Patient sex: M
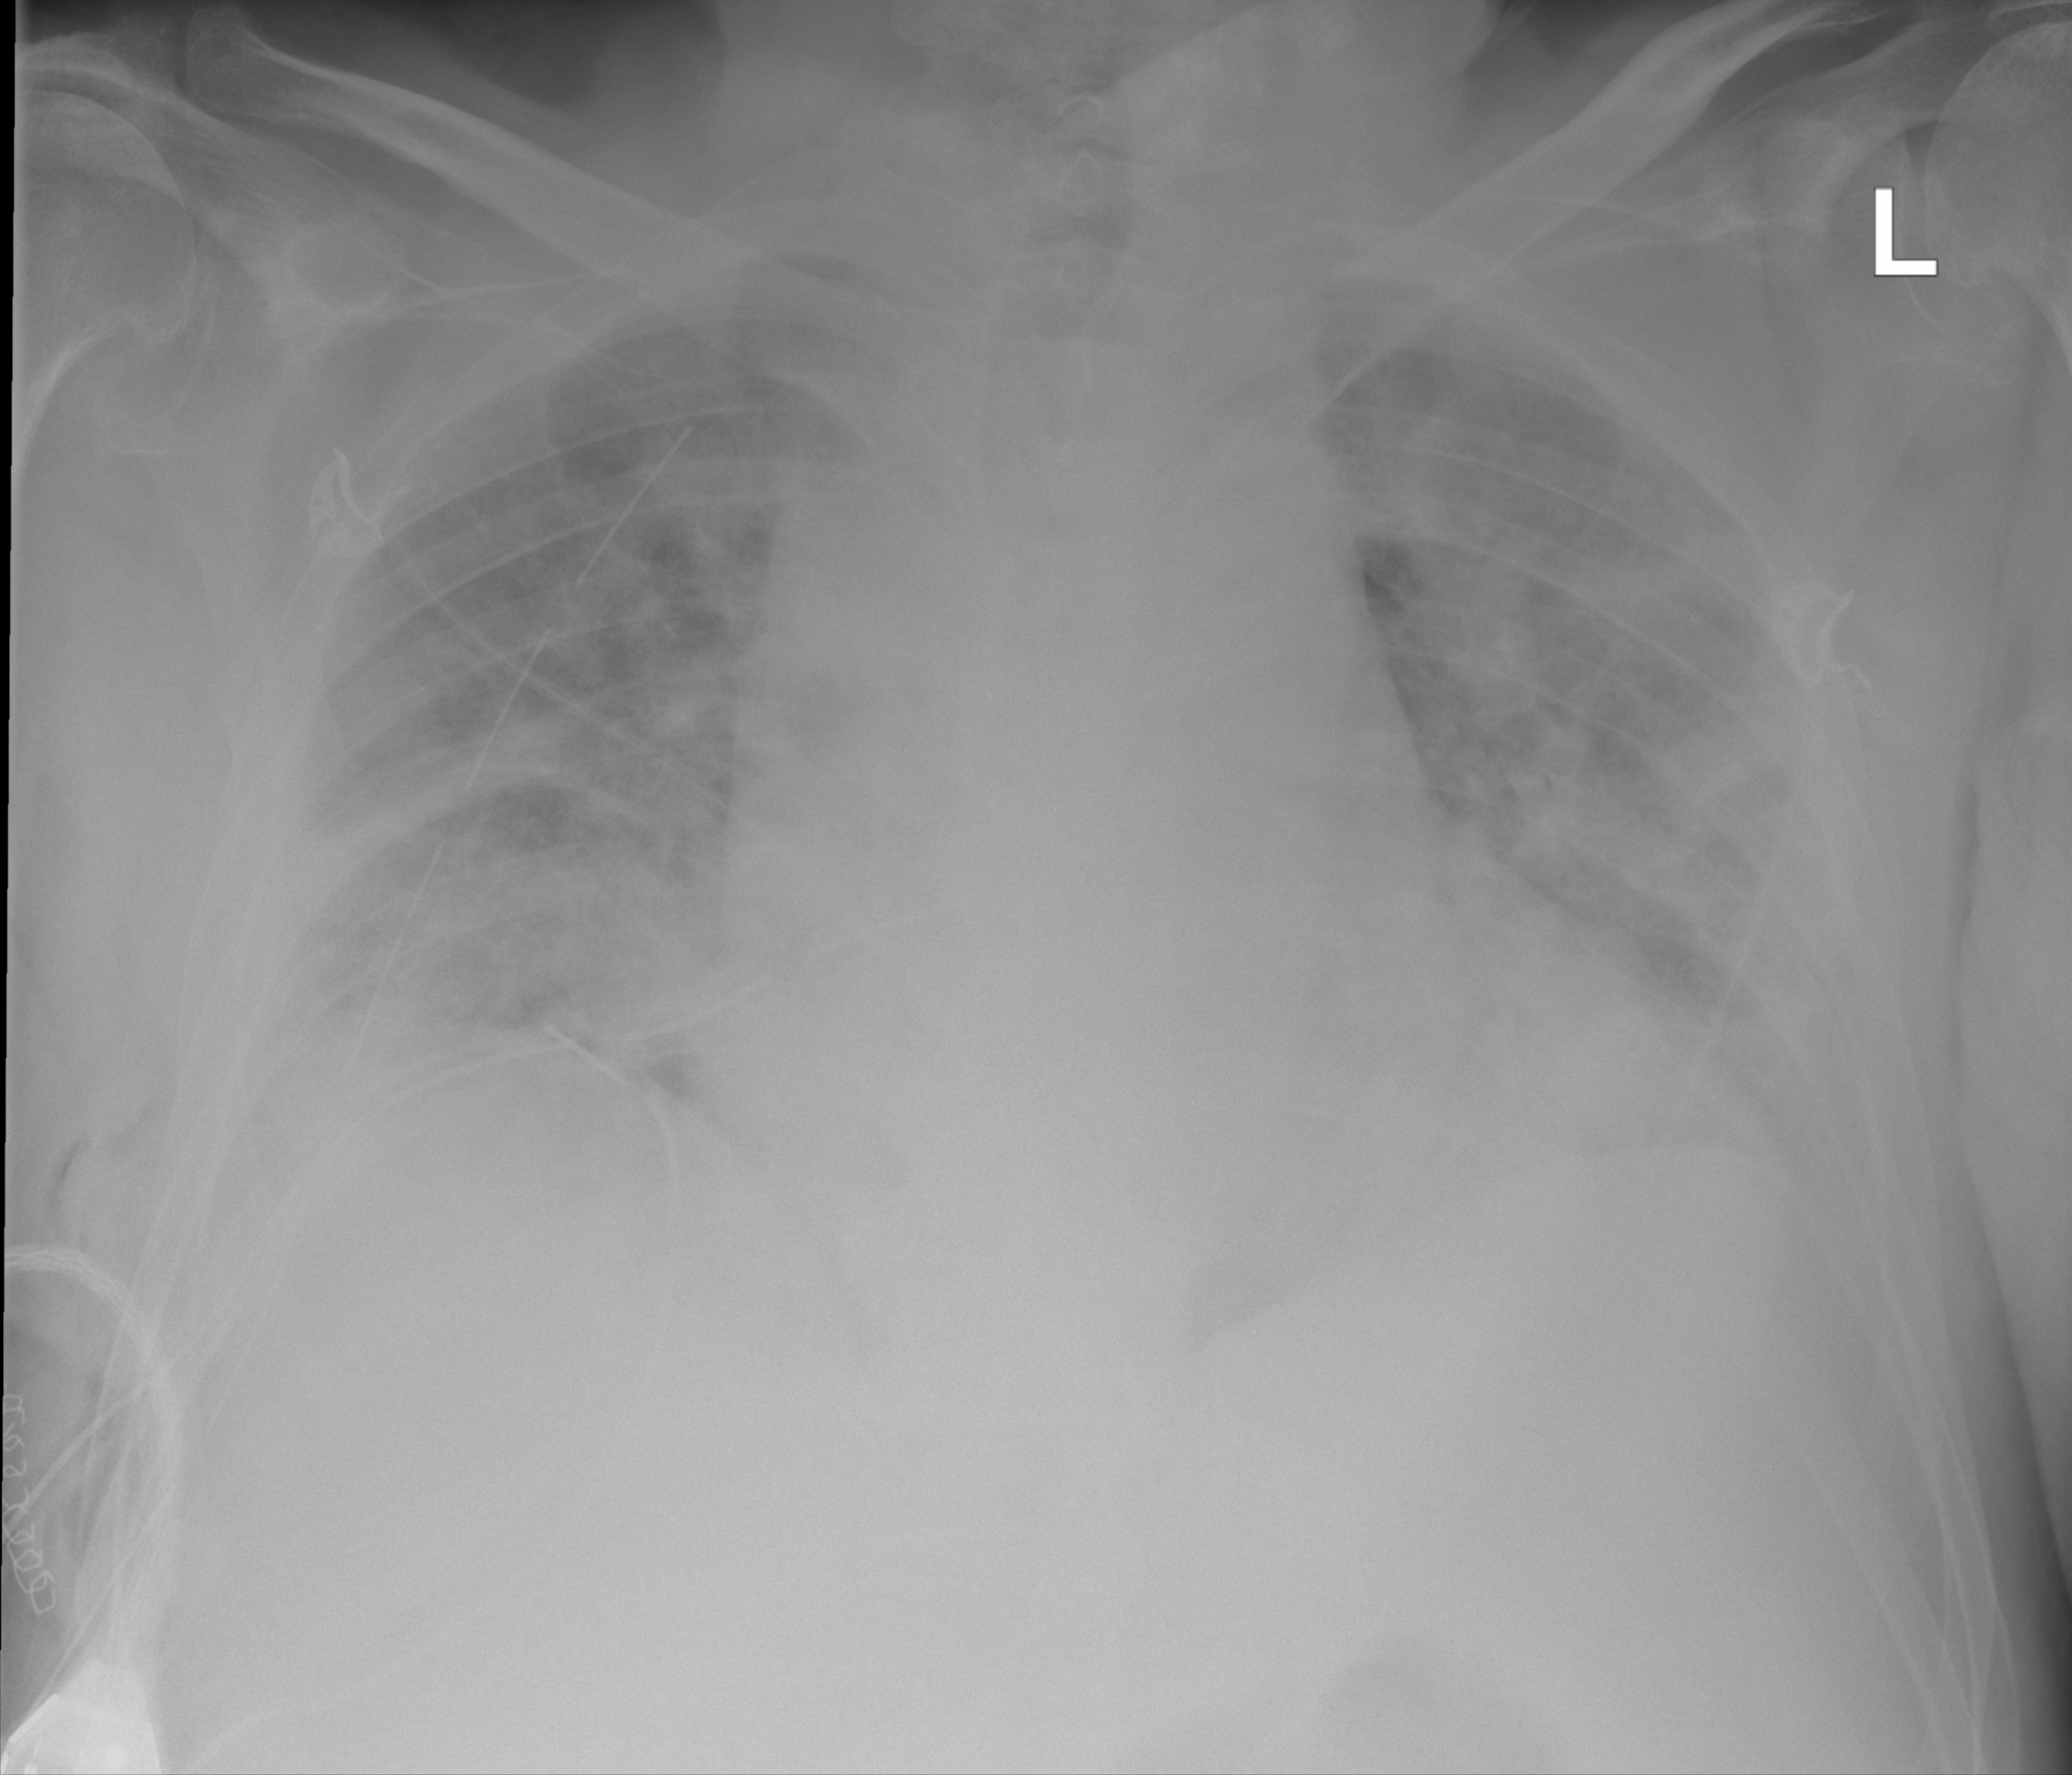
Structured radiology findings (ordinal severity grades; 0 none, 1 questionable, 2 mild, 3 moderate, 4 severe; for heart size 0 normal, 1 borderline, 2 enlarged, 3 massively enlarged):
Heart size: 2
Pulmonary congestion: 3
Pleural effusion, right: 2
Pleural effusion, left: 2
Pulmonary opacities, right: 1
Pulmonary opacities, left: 1
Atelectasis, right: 3
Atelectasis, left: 3